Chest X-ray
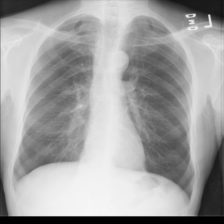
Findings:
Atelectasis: negative
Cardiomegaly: negative
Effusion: negative
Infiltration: negative
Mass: negative
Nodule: negative
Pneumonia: negative
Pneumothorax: negative
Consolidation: negative
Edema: negative
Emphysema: negative
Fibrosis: negative
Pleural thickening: negative
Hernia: negative